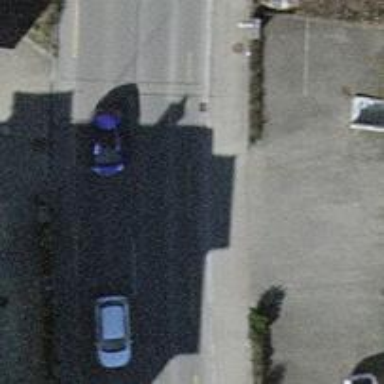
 featuring cycle lane and sidewalk on the left."